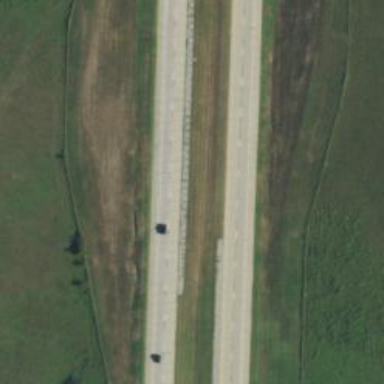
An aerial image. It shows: Trunk highway.